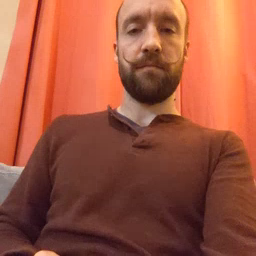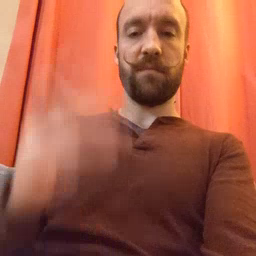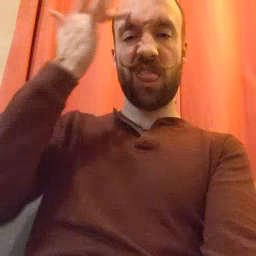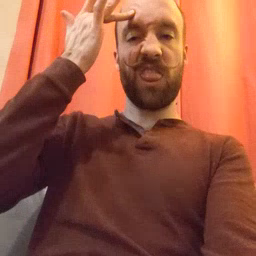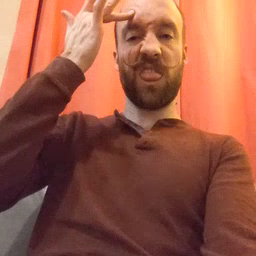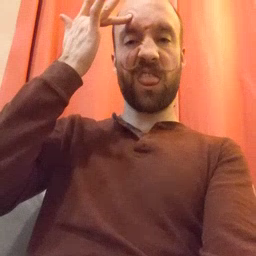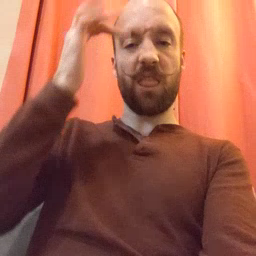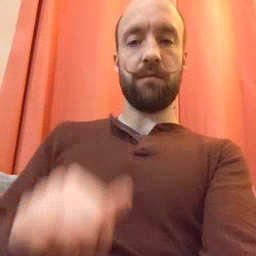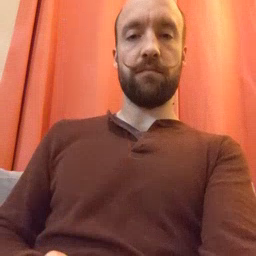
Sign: sick